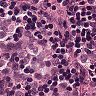
Metastatic tissue present: yes